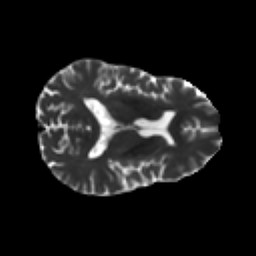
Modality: T2w
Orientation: axial
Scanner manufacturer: ge
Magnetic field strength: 3 T
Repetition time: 8.8 s
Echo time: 0.085 s